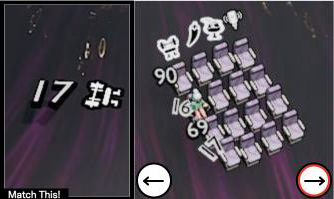
Task: seats
Answer: no